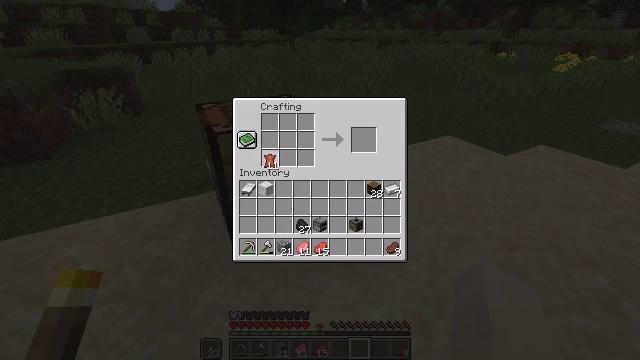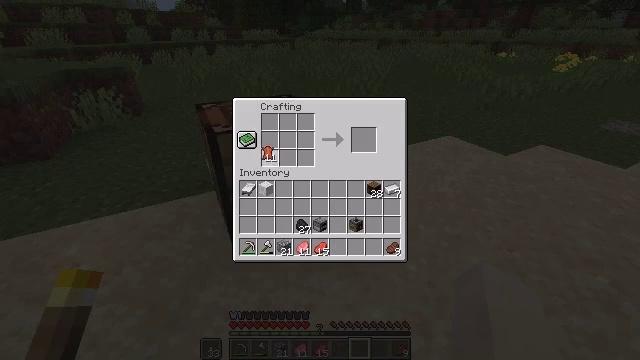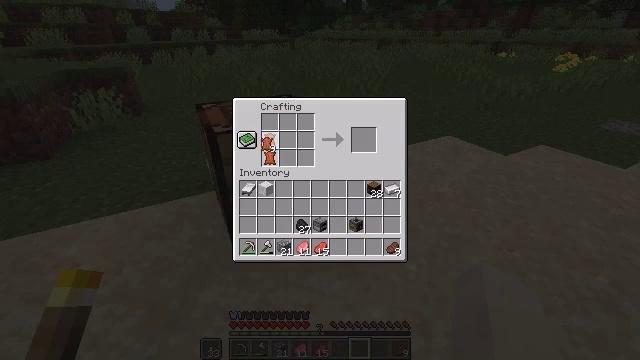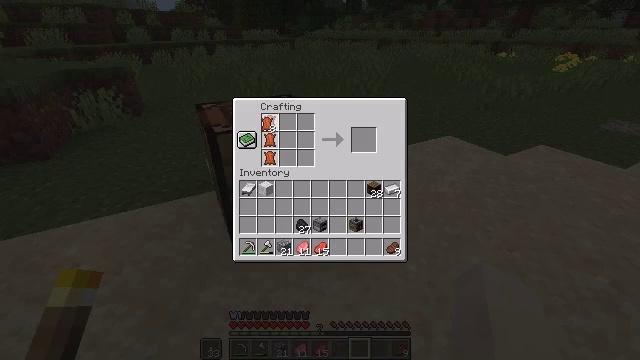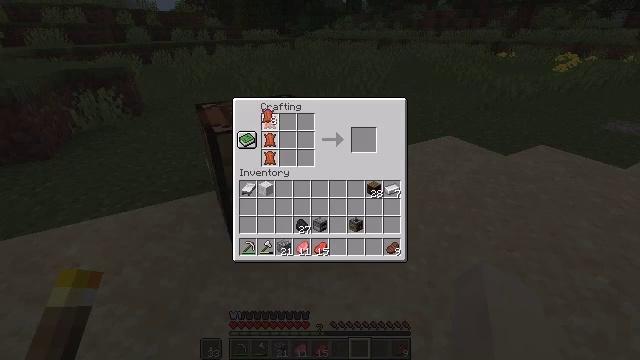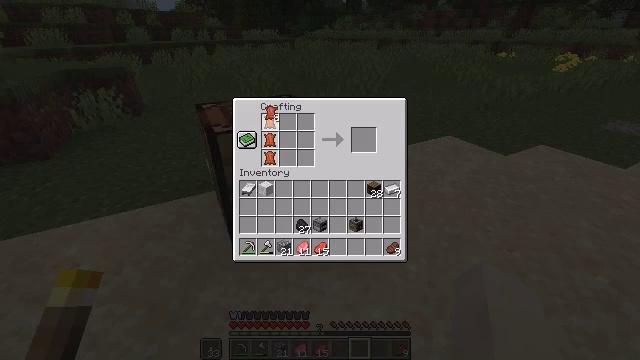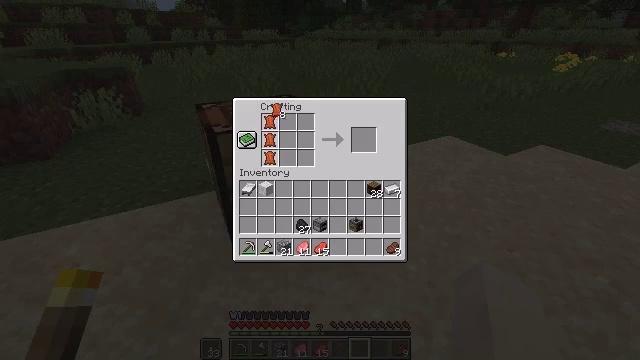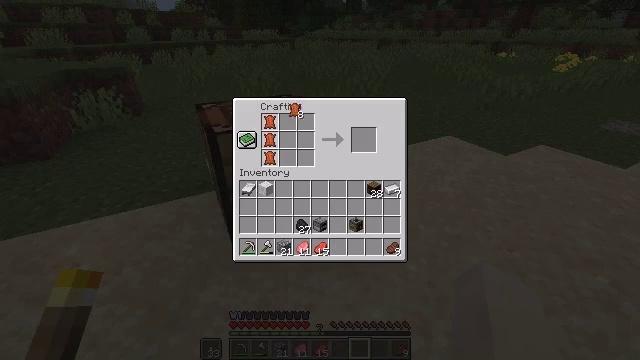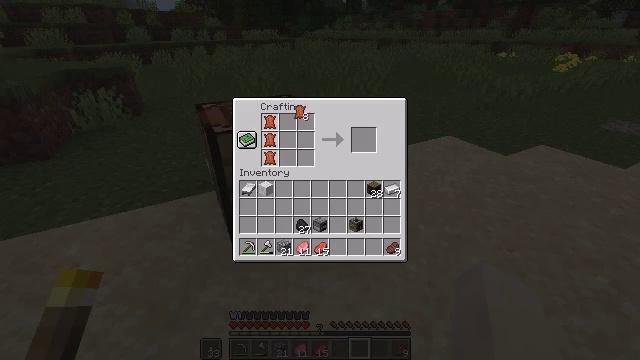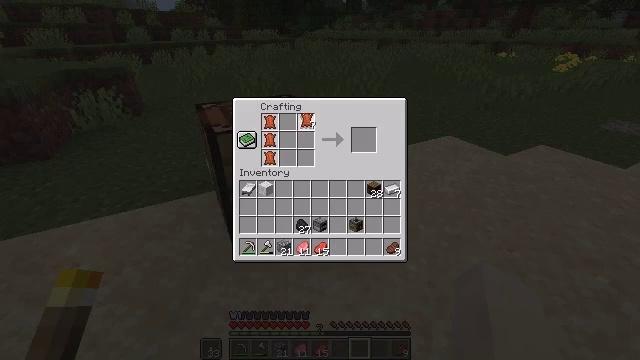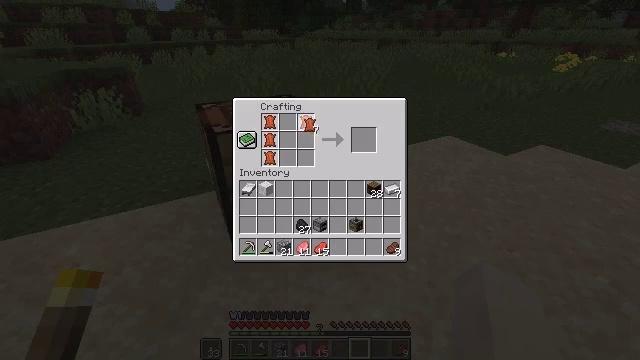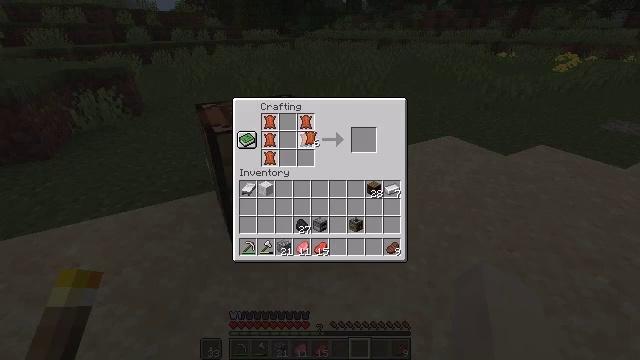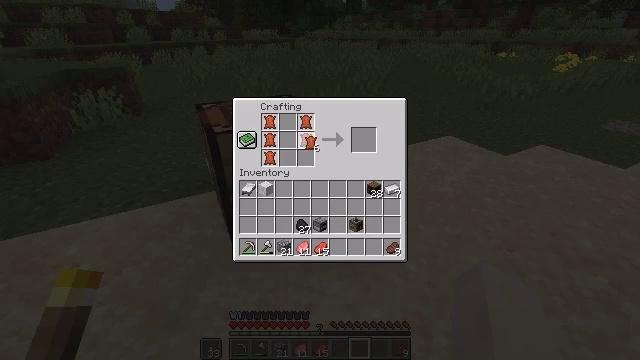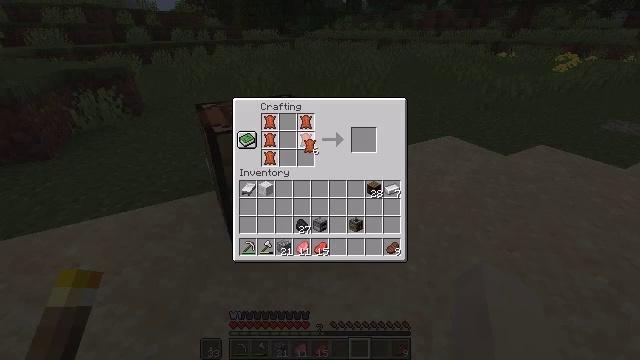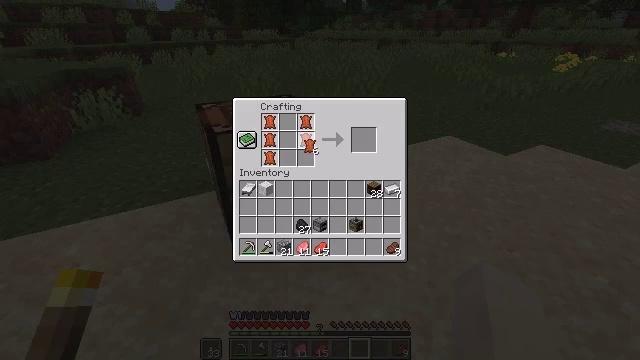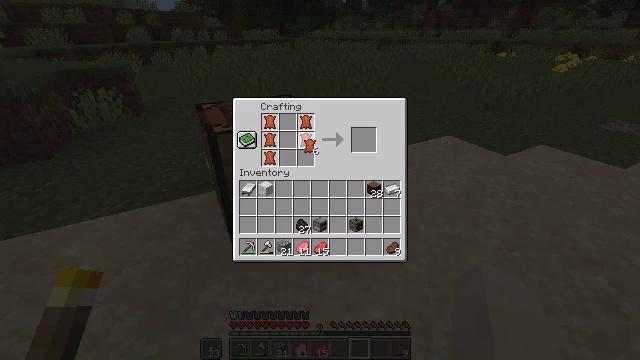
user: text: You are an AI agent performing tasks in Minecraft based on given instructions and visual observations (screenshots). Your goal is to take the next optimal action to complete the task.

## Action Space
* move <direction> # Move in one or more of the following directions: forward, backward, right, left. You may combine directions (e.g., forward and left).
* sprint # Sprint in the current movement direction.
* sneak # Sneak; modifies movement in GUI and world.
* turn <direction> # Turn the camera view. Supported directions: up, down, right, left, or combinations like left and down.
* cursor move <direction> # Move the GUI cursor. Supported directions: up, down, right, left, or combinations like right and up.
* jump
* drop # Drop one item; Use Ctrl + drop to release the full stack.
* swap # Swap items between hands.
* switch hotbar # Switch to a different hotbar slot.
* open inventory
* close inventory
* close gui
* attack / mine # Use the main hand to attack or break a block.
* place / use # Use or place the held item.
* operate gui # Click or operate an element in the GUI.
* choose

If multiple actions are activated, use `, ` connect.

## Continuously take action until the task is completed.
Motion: motion action
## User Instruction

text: Put leather in the crafting grid to craft leather leggings.
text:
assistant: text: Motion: cursor move up, choose
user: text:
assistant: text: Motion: cursor move up, choose
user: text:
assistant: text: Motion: cursor move up, choose
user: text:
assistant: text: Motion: cursor move up, choose
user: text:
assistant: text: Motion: choose
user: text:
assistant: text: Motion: choose
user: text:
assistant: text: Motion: cursor move right, choose
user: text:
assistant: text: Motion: choose
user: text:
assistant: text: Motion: cursor move right and down, choose
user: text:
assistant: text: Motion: choose
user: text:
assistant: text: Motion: cursor move down, choose
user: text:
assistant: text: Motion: choose
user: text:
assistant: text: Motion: choose
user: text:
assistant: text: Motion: choose
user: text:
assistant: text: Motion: choose
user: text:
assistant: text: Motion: choose
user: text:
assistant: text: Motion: choose
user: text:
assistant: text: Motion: choose
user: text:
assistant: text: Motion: choose
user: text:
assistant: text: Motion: choose
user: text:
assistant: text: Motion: choose
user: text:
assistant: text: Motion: choose
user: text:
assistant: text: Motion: choose
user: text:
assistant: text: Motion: cursor move left and up
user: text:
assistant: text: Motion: cursor move left and up
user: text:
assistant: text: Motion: cursor move left and up
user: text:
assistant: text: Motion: no_op
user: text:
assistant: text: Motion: no_op
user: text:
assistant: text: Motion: no_op
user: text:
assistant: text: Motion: no_op